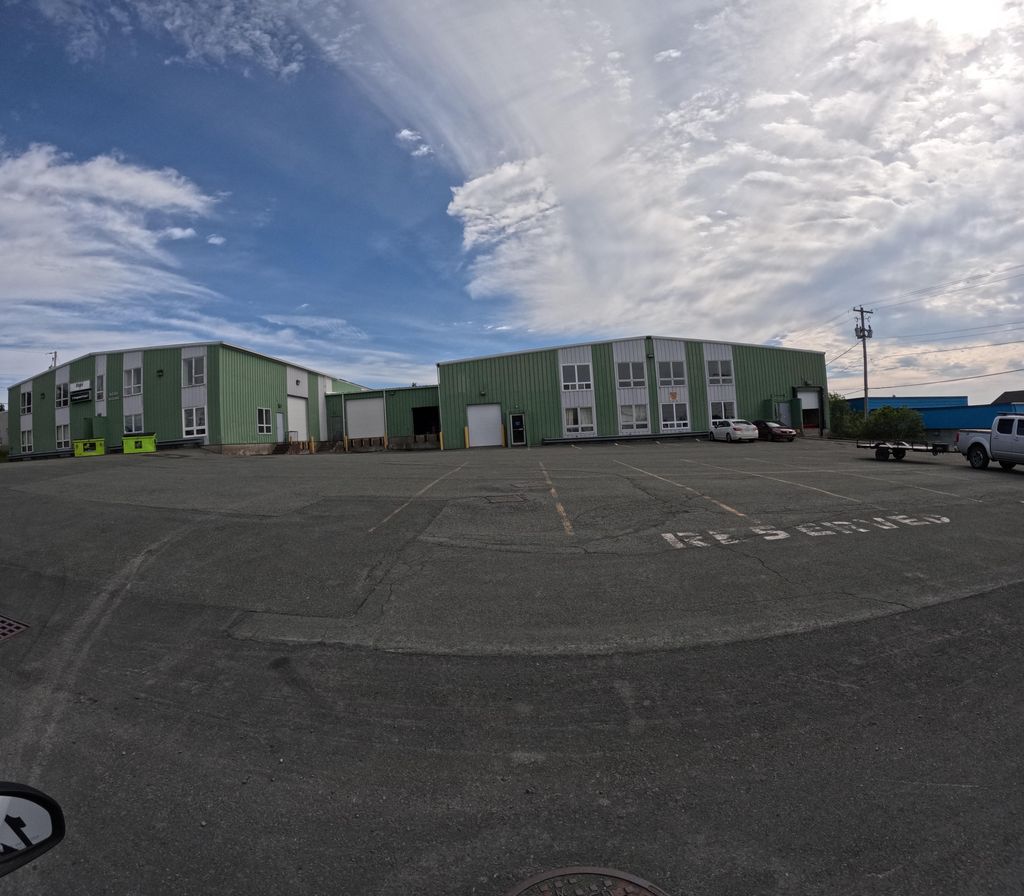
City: st_johns